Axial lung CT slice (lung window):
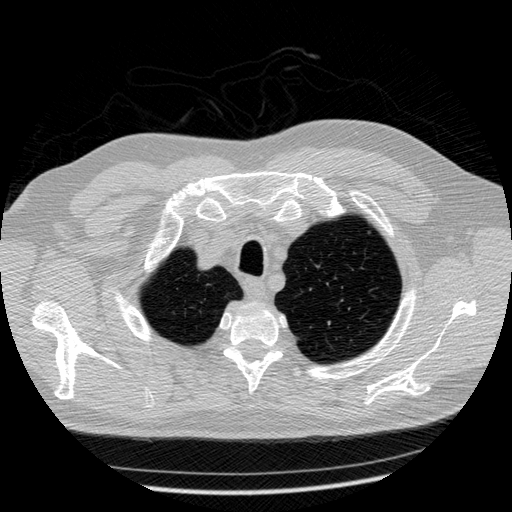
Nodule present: no